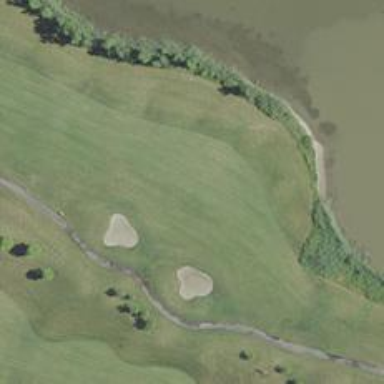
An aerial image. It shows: Golf hole.